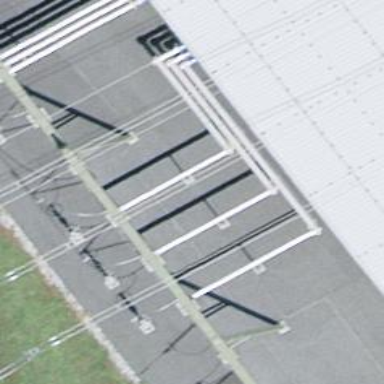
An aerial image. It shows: Insulator used in power equipment.